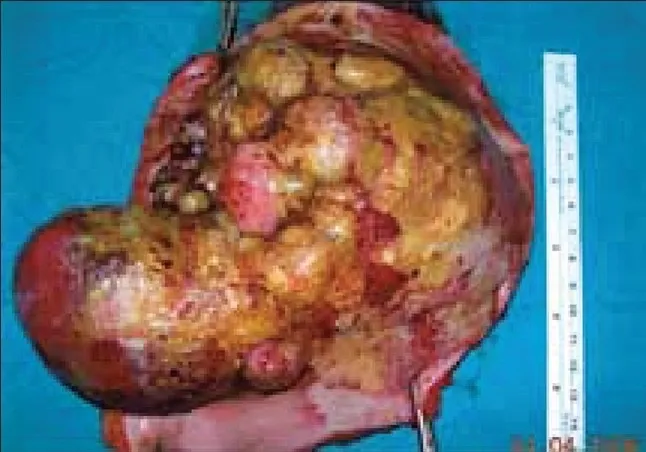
Per-operative tumor mass after resection.
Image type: medical_photograph (other_medical_photograph)